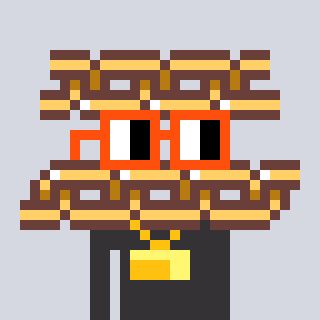
a pixel art character with square orange glasses, a chain-shaped head and a grayscale-colored body on a cool background